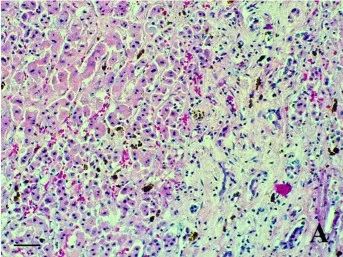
Lemur catta, liver, lungs. Lymphocytic infiltrate, fibrous tissue and hemorrhages in the liver.
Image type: pathology (h&e)